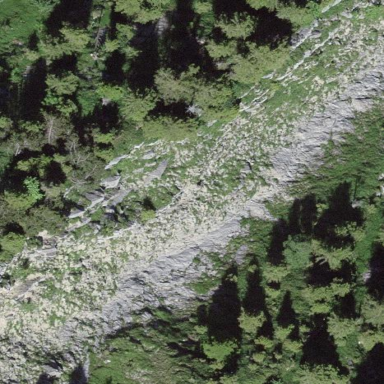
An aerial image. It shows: Natural scree.